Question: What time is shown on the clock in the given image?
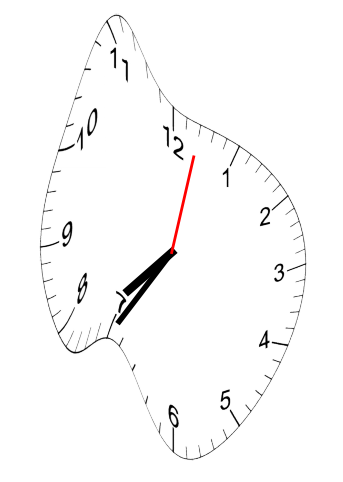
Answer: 07:35:02